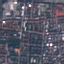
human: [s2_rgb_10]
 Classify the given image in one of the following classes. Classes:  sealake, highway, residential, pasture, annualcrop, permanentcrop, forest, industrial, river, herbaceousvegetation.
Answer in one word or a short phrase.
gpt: Residential